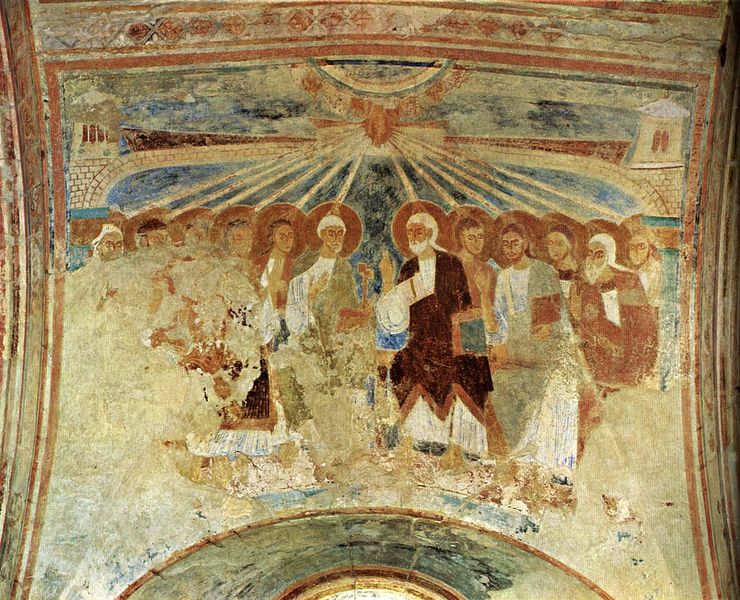
Titel: Idensen, ehem. Grab-Kirche des Bischofs Sigwart von Minden
Standort: Idensen, ehem. Grabkirche des Bischofs Sigwart von Minden (EU - D - Nds)
Schlagwörter: blau, feuer, gemälde, gott, hand, himmel, weiß, menschen, sitzen, stadt, braun, licht, rot, malerei, wand, architektur, rahmen, brücke, kirche, sonne, sitzend, decke, turm, bogen, mauer, hafen, rundbogen, lesen, wandmalerei, tor, foto, gewölbe, buch, türme, strahlen, text, heiligenschein, nimbus, jesus, blua, mittelalter, fresken, segnung, heilige, fresko, jünger, jerusalem, zungen, sakral, verkündigung, franziskaner, deckenmalerei, tonnengewölbe, heiligenscheine, auftrag, apostel, mission, pfingsten, heiliger geist, nimben, feuerzungen, sprache, paulus, gewälbe, missionierung, 12, sko, 12 apostles